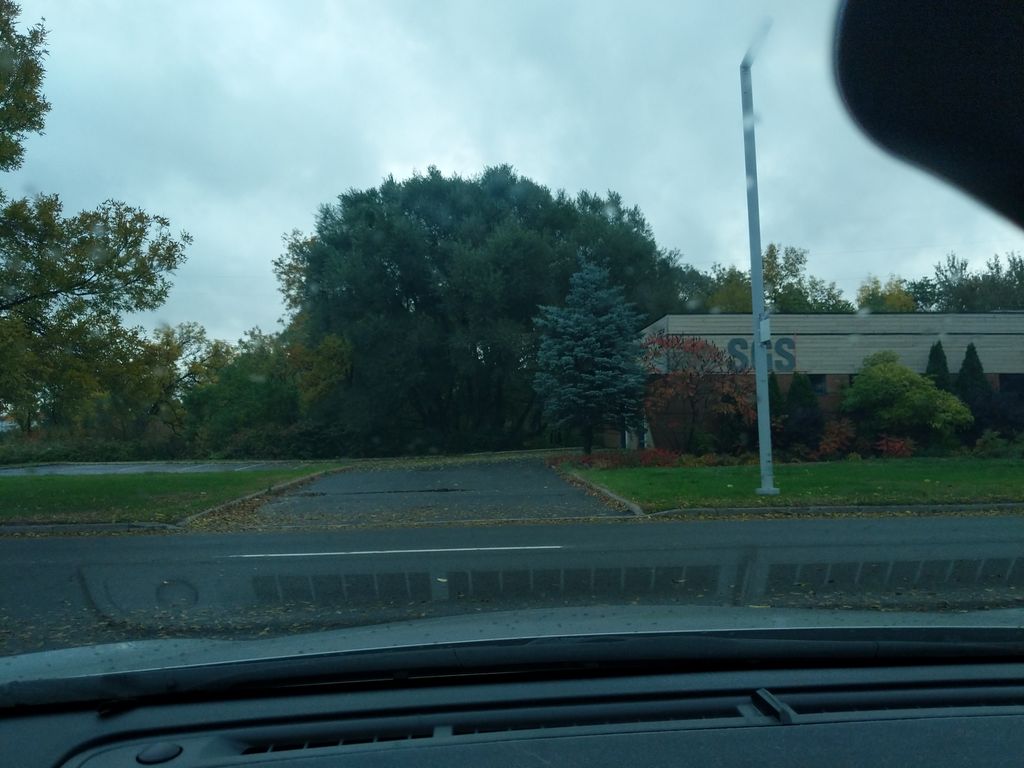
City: quebec_city